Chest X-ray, PA view. Patient: 39 years old, sex F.
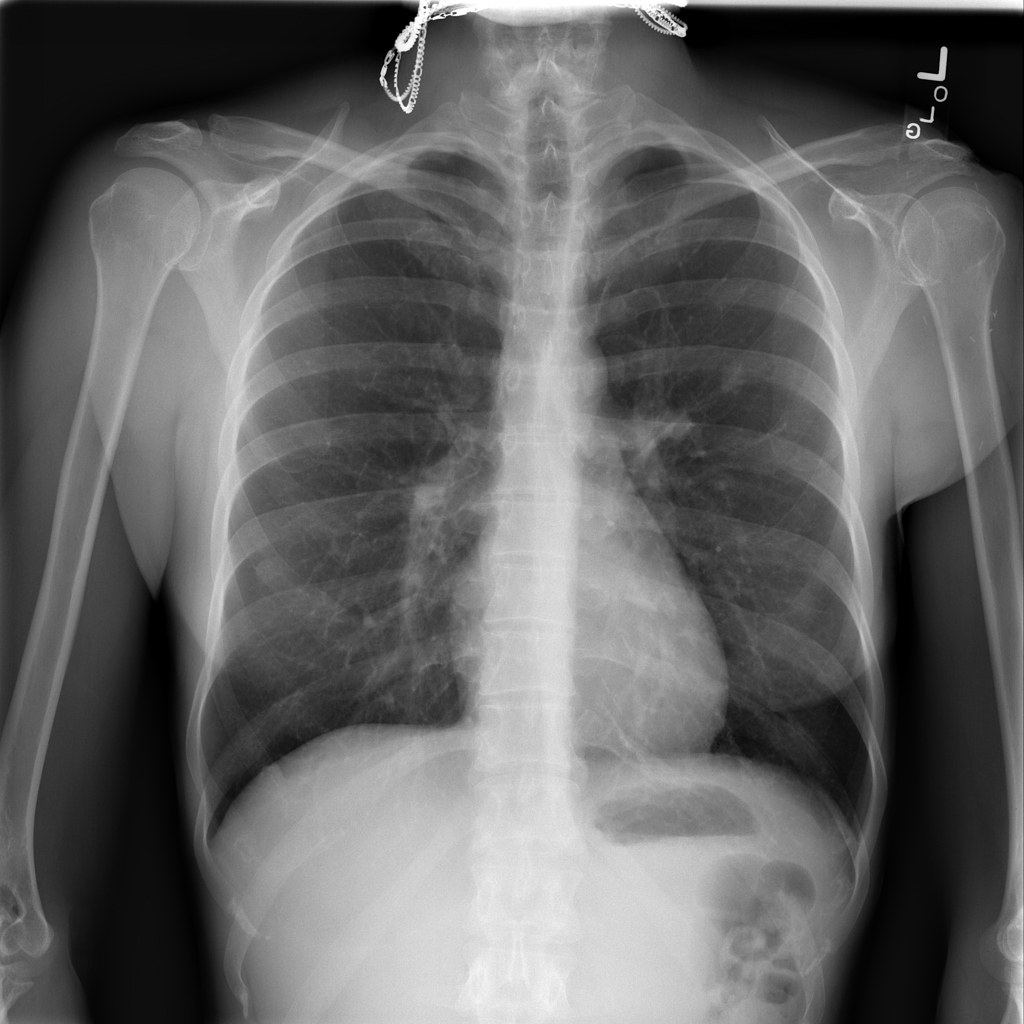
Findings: Nodule